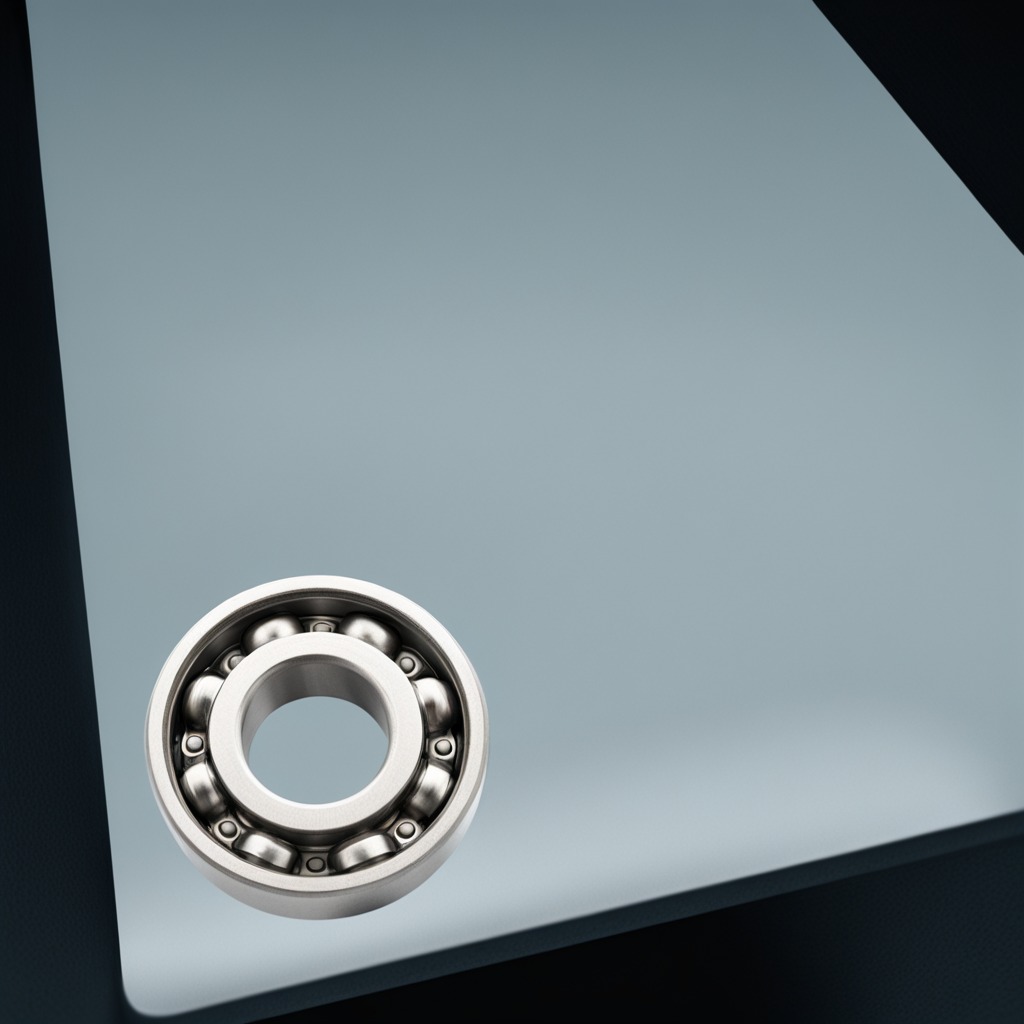
A metal ball bearing is lying on a clean empty table in a railway signal maintenance room lit by harsh overhead fluorescents photorealistic surface textures crisp shadows high dynamic range